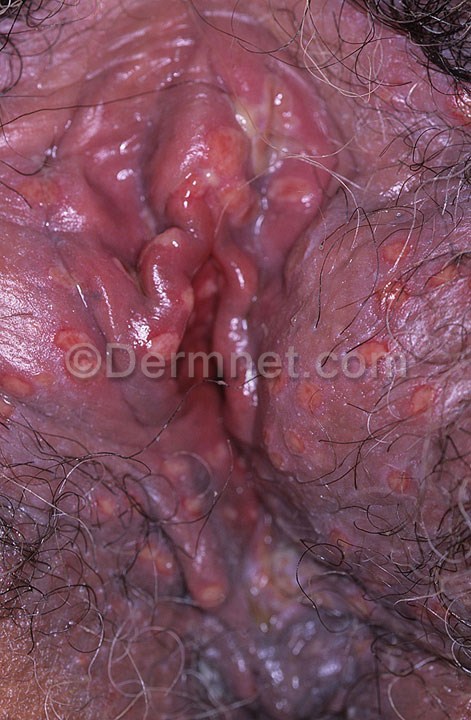
Disease: Herpes HPV and other STDs Photos